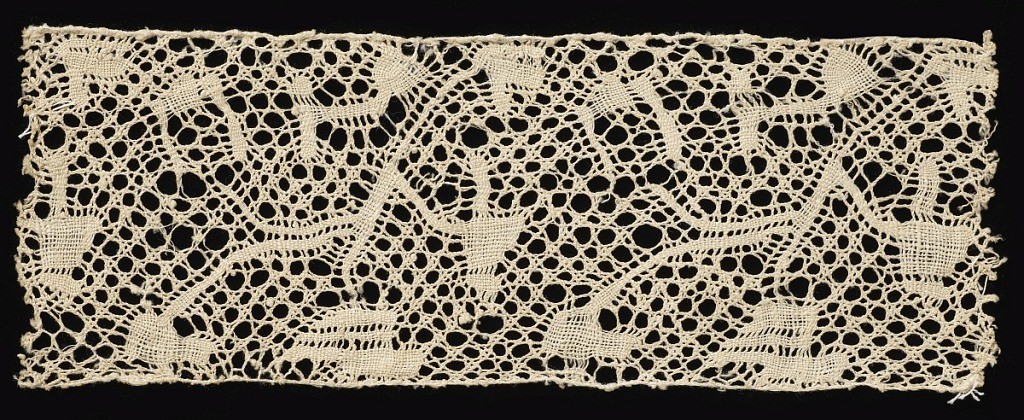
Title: Fragment
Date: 17th century
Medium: linen Technique: bobbin lace (Binche style with Binche ground)
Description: Binche-style fragment with conventionalized, diagonal floral groups. Cinq trous ground and straight edges.